Interaction volume radius: 5 \u00c5
Interaction volume height: 20 \u00c5
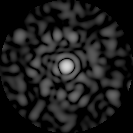
Disorder parameter: 0.8483